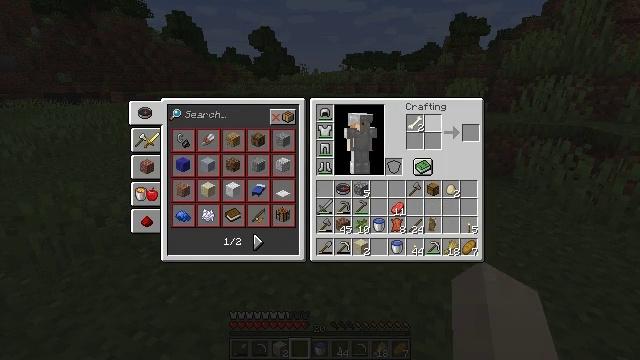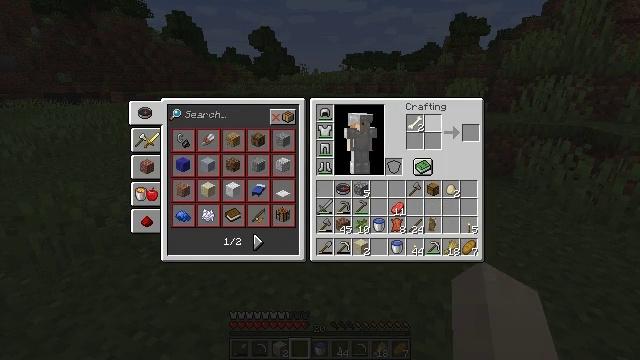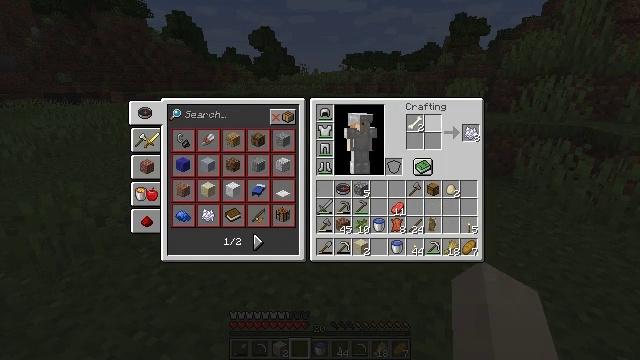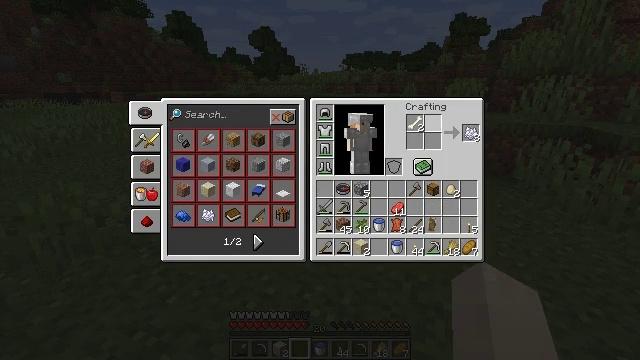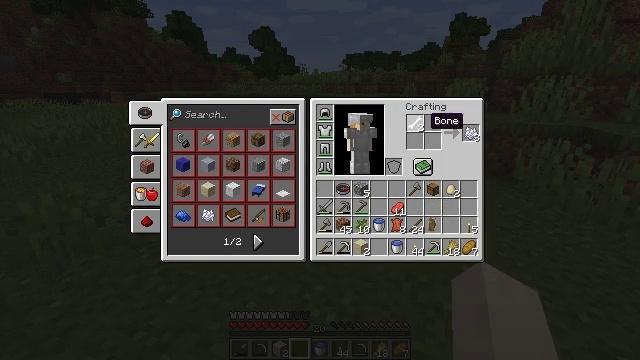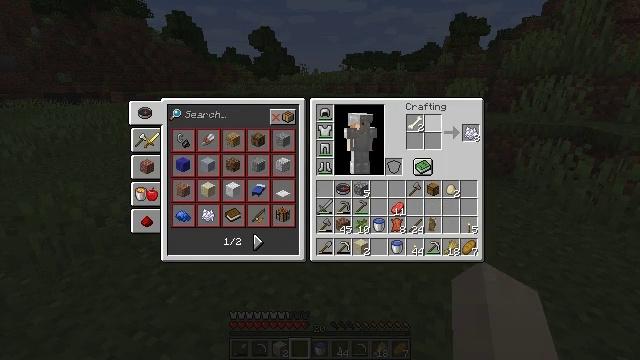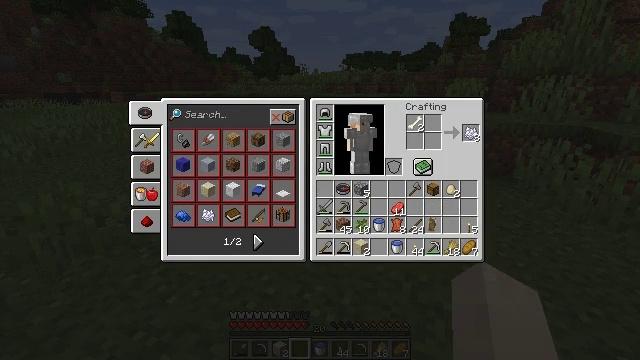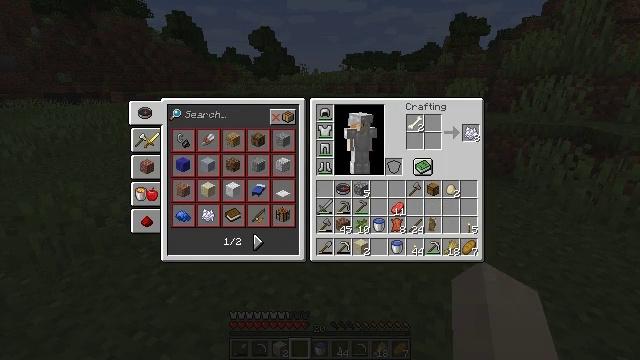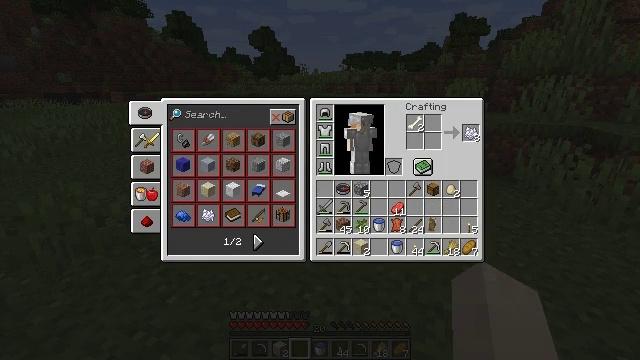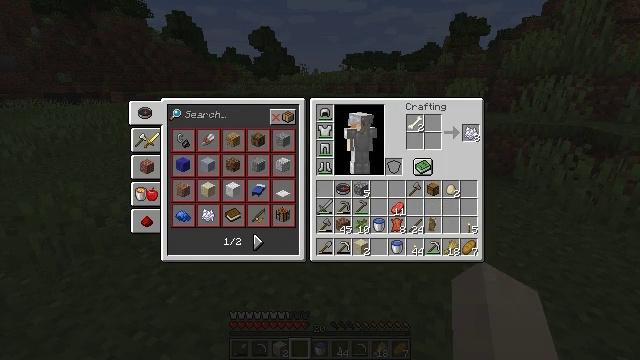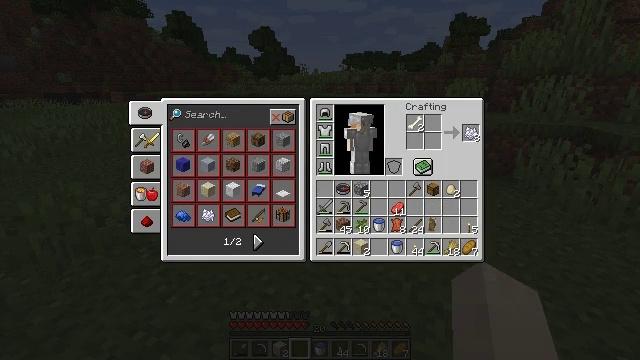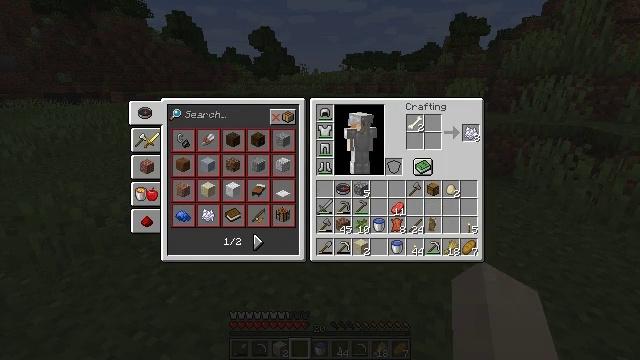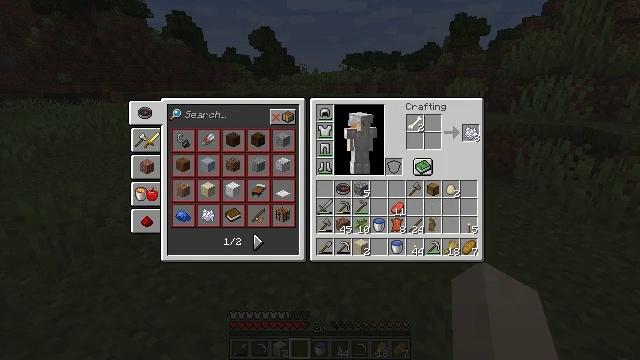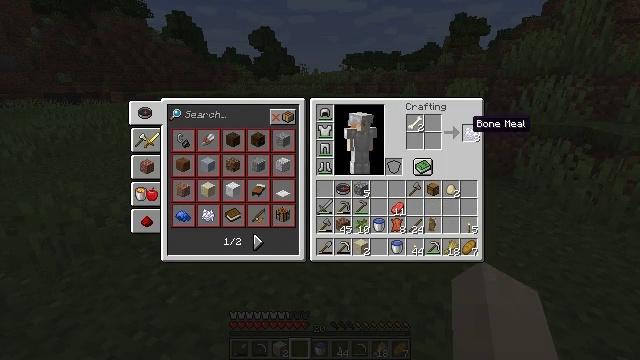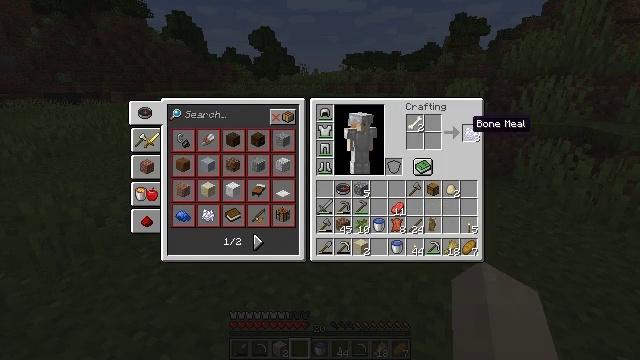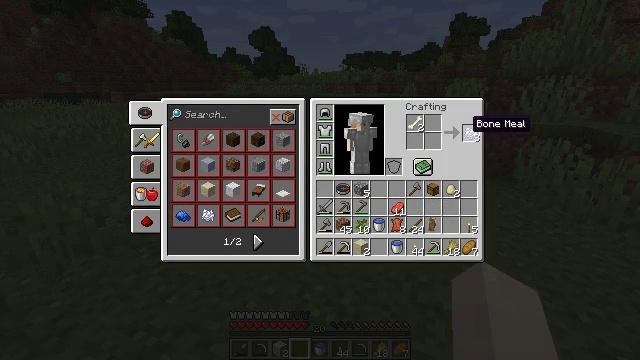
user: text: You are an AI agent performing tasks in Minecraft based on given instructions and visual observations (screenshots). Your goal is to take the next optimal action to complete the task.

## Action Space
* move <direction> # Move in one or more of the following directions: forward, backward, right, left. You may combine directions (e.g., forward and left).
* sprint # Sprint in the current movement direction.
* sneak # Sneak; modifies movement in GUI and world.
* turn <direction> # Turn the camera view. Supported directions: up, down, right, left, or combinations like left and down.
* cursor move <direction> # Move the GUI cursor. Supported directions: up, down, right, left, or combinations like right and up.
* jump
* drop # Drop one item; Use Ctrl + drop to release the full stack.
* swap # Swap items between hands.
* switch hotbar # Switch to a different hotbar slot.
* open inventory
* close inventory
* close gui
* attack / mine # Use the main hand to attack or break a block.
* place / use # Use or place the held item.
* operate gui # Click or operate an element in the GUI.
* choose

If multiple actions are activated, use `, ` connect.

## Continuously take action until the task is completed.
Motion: motion action
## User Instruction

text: Create bone meal using bones.
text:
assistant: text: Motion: sneak
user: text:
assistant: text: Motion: sneak
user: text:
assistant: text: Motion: sneak
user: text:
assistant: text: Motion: sneak
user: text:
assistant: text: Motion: sneak
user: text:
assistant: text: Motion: sneak, cursor move right
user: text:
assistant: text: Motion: sneak
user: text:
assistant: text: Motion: sneak
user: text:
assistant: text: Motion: sneak
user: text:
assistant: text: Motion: sneak
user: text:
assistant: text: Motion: sneak
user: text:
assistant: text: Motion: sneak, cursor move right
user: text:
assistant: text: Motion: sneak, cursor move right
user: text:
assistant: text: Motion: sneak
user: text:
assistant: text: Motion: sneak
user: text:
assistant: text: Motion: sneak, operate gui
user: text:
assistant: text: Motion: sneak, operate gui
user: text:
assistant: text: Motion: sneak, operate gui
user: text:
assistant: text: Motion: sneak
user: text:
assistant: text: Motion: sneak
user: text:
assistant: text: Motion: sneak